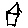
Label: house